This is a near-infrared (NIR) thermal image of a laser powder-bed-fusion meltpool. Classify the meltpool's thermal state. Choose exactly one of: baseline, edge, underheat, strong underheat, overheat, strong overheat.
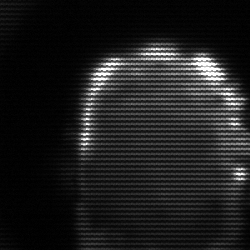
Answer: baseline